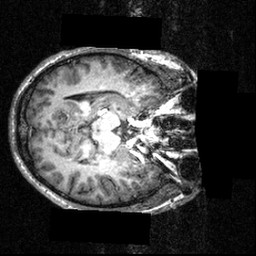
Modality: T1w
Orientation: axial
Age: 22
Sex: male
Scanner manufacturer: siemens
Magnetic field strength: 3.951 T
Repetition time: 1.5 s
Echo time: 0.00335 s